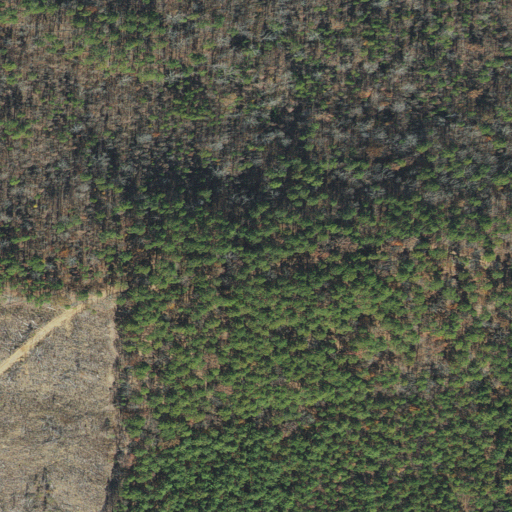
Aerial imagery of mountain in Arkansas named Tar Kiln Mountain containing evergreen forest, deciduous forest, mixed forest, grassland, and shrub